Interaction volume radius: 5 \u00c5
Interaction volume height: 10 \u00c5
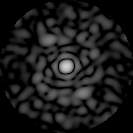
Disorder parameter: 0.7703